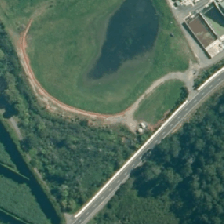
Land cover: broadleaved_indigenous_hardwood